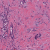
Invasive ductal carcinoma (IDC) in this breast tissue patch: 1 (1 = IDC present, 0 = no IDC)